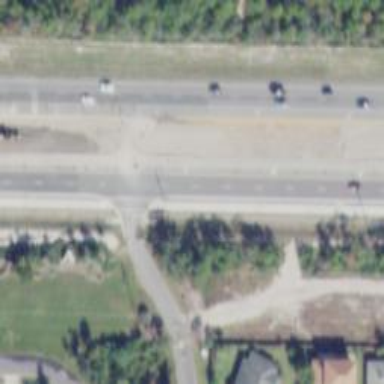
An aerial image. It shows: Trunk link highway with asphalt surface.